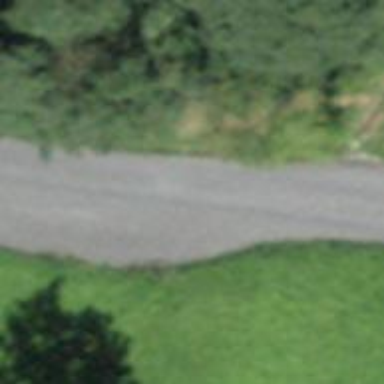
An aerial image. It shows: Passing place on the road.